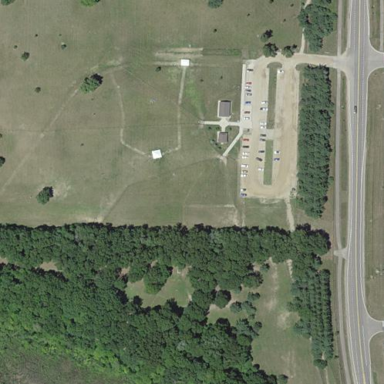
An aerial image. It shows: Dog park for leisure land.